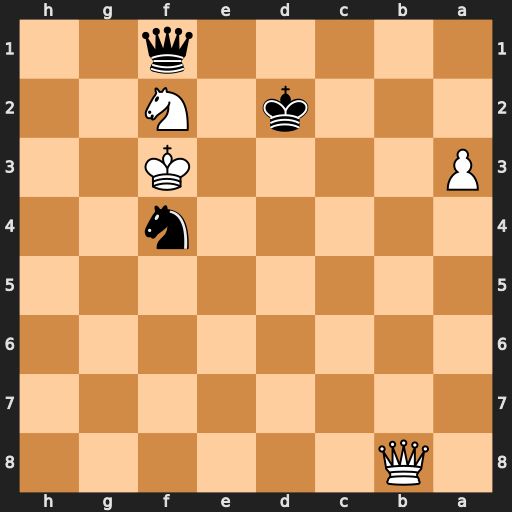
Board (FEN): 1Q6/8/8/8/5n2/P4K2/3k1N2/5q2
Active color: b
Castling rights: -
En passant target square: -
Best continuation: Qg2+ Kxf4 Qh2+ Ke4 Qxb8